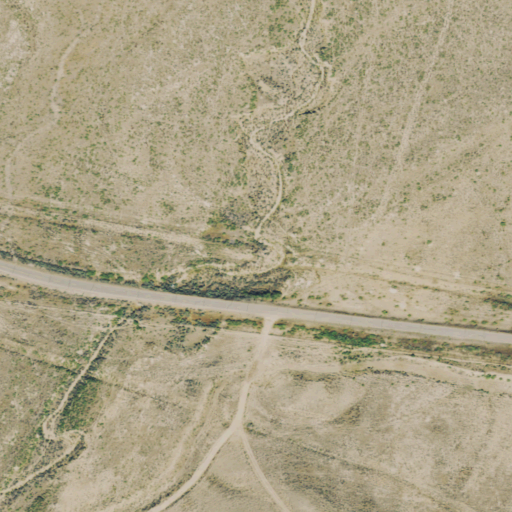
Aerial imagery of valley in Colorado named Thornburgh Gulch containing shrub, open development, grassland, and low intensity development